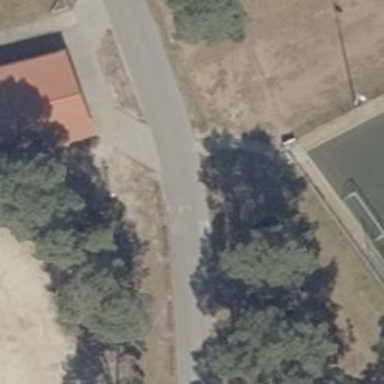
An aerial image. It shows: Footway along the road.